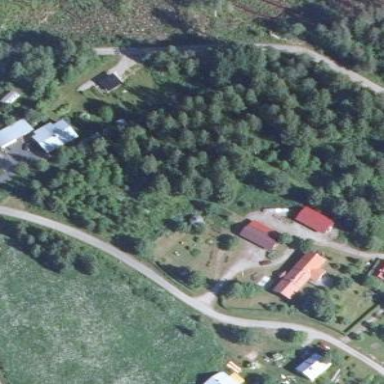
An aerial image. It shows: Farmyard area.